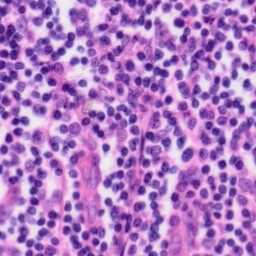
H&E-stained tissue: Tonsil